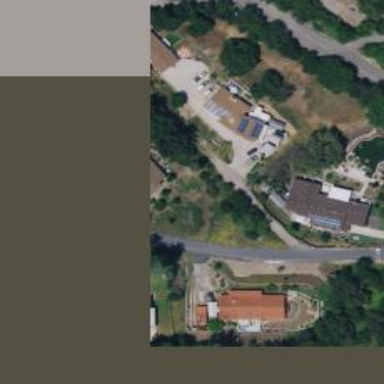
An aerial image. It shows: Simple house.